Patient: sex F, age 75
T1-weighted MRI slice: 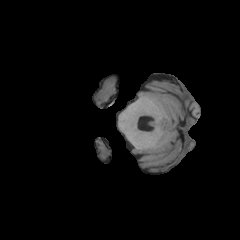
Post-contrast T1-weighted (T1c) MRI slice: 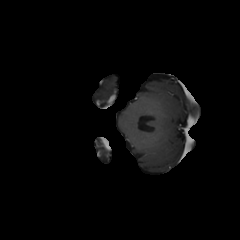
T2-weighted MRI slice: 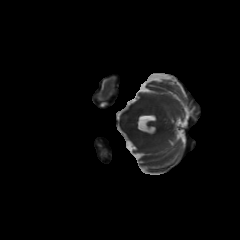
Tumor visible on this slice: no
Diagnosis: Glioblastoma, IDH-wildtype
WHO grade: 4